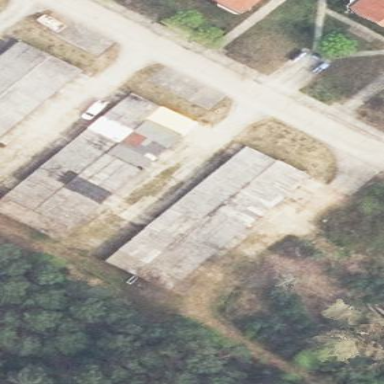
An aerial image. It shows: Group of garages.